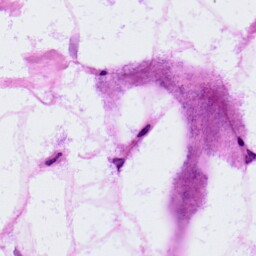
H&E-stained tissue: LymphNode